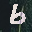
Label: 6